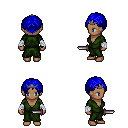
a pixel art fantasy rpg character, female body template, human, dark skin, green robe, white pants, blue parted hairstyle, iron tiara, white cloth bandages, dagger, four views (front, back, left, right), 2x2 character sprite sheet, small pixel art, hard edges, no anti-aliasing